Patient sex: M
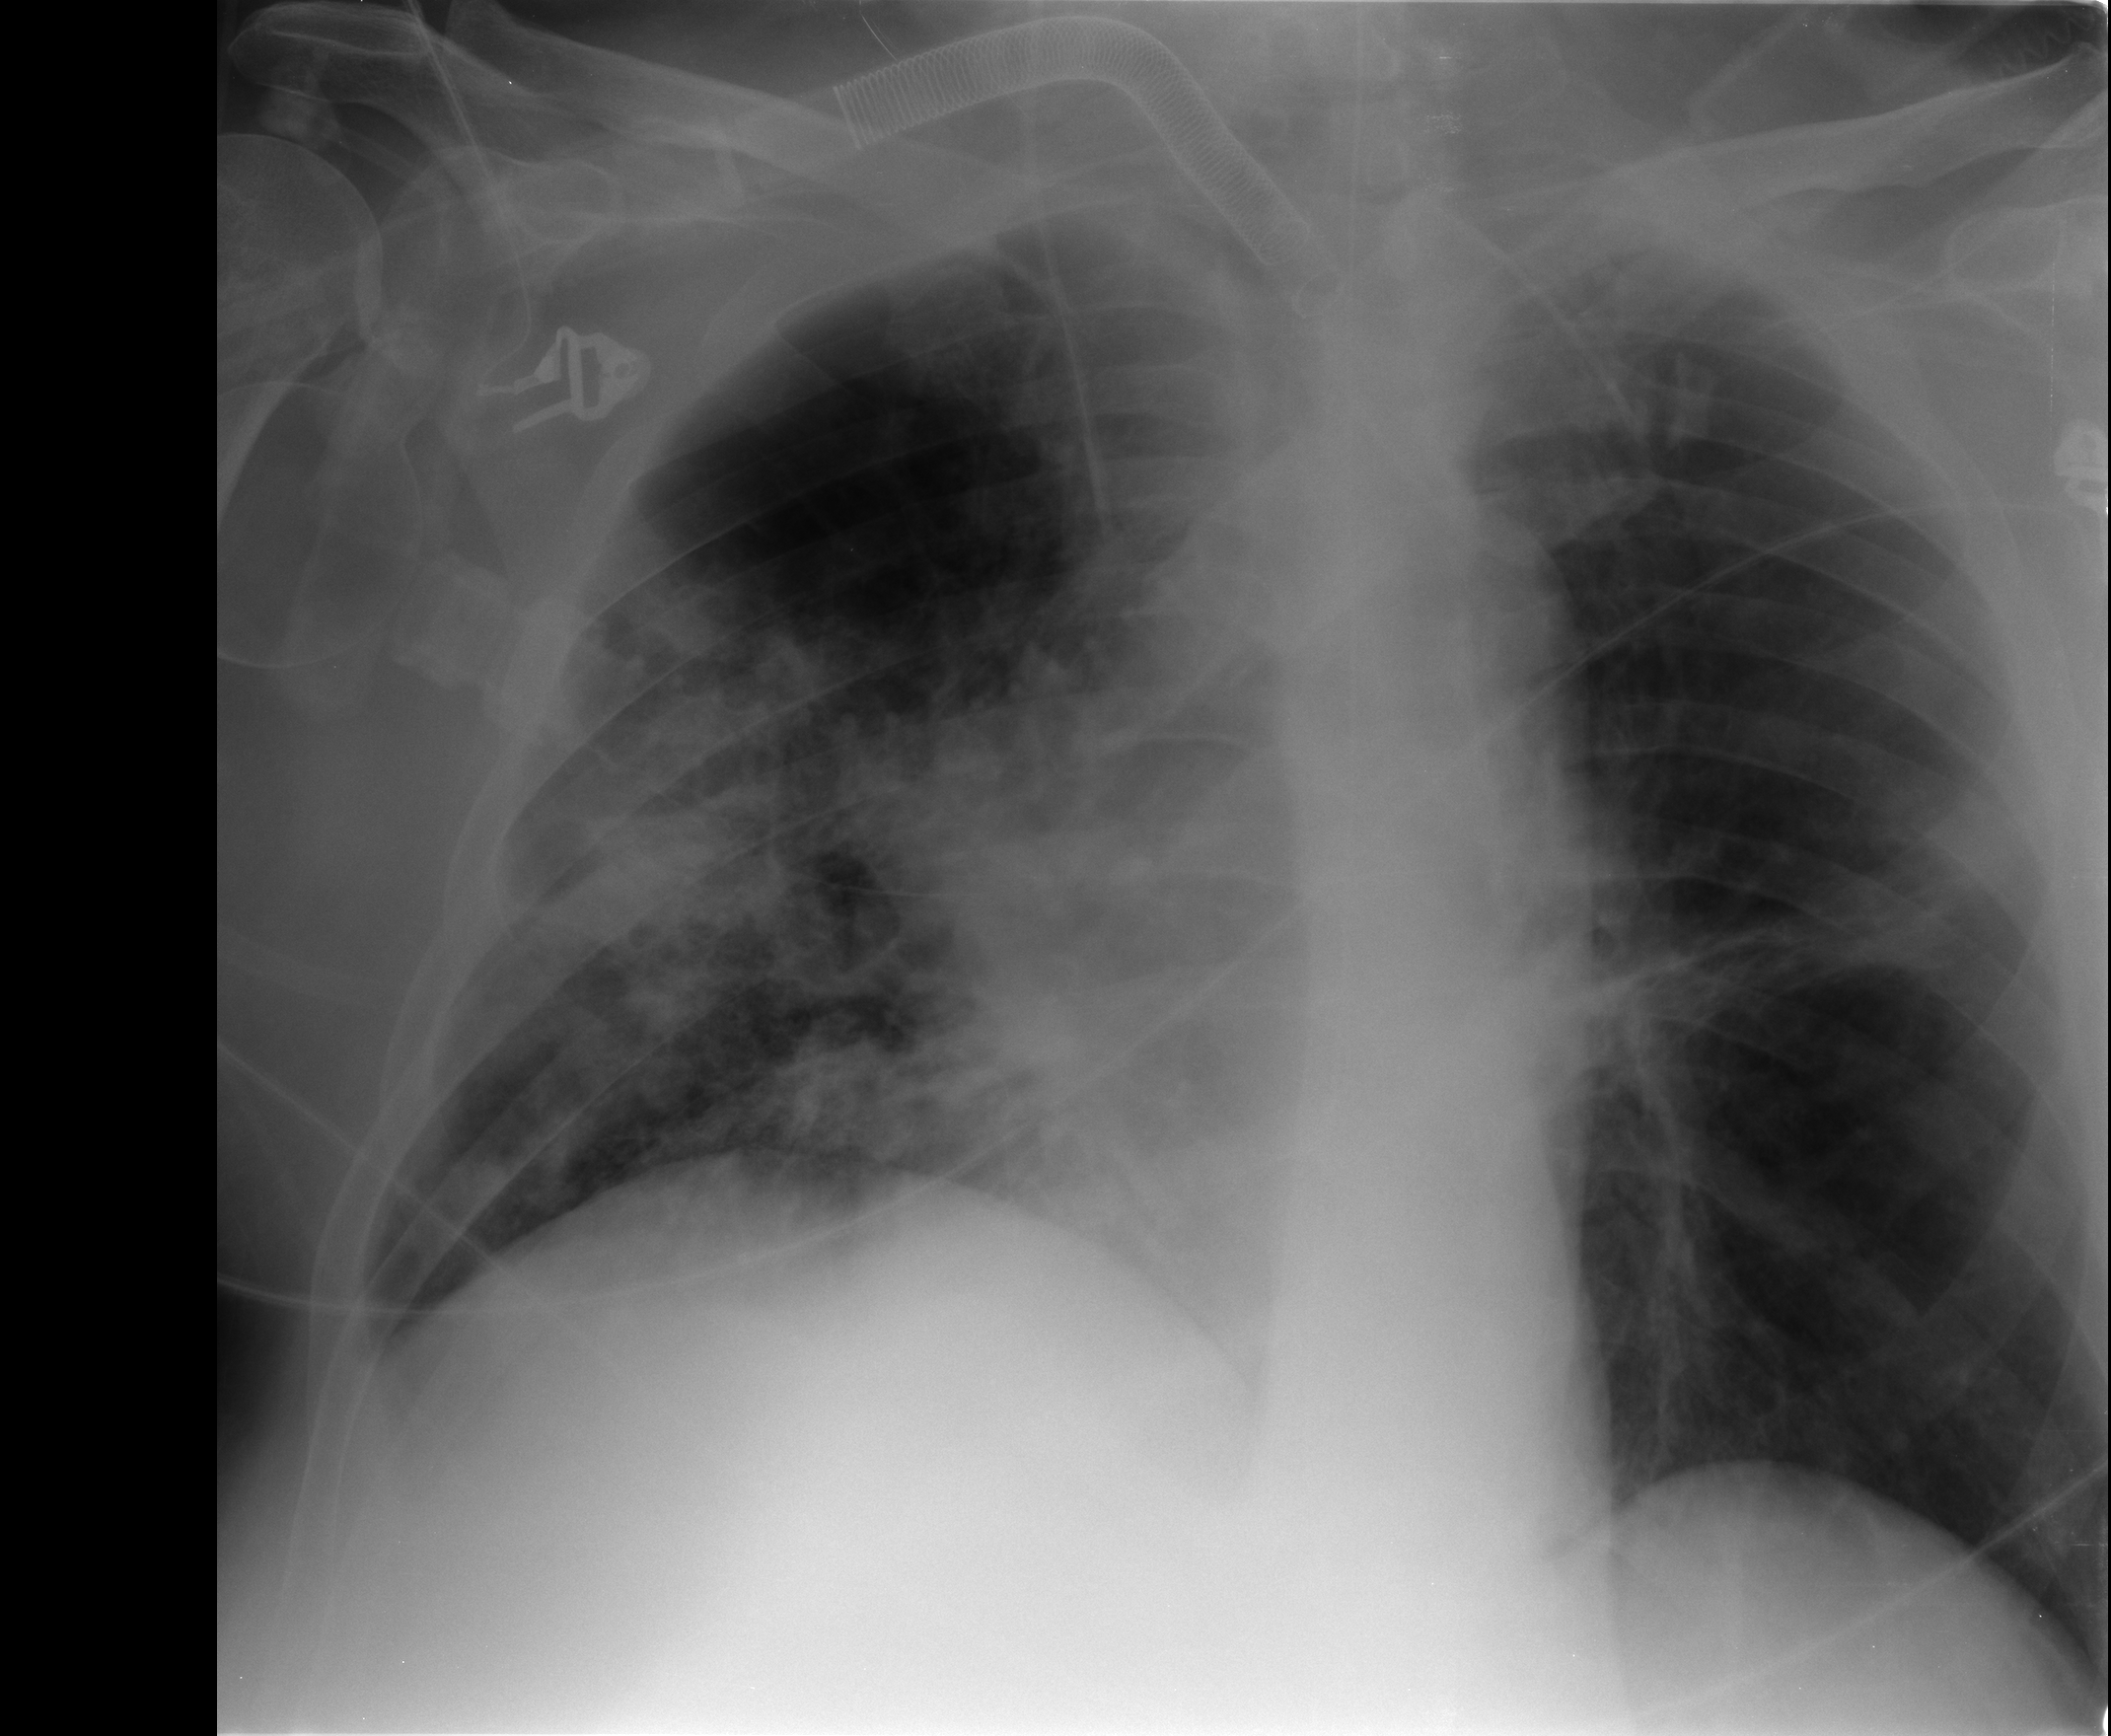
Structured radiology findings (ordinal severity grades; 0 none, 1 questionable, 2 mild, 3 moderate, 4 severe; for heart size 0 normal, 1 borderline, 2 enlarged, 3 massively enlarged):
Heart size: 0
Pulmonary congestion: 0
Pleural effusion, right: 1
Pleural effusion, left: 0
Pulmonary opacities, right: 3
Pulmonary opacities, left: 0
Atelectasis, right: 2
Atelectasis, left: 2